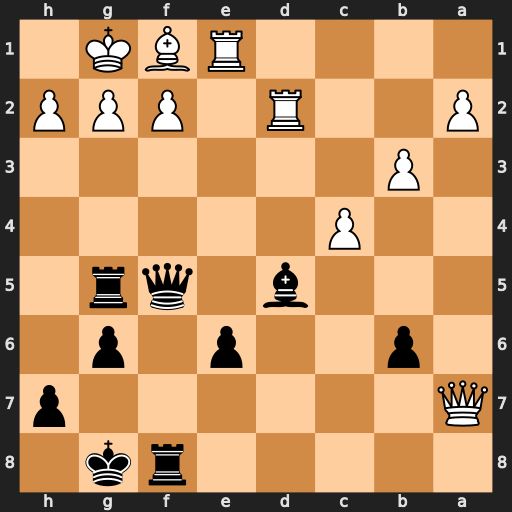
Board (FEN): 5rk1/Q6p/1p2p1p1/3b1qr1/2P5/1P6/P2R1PPP/4RBK1
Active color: b
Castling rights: -
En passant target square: -
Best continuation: Bxg2 Bxg2 Qf3 Kf1 Qxg2+